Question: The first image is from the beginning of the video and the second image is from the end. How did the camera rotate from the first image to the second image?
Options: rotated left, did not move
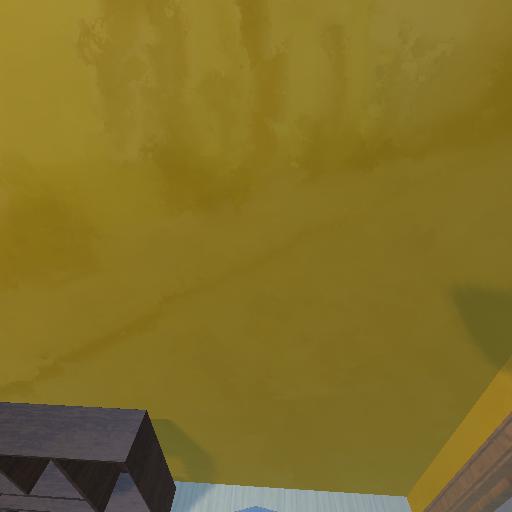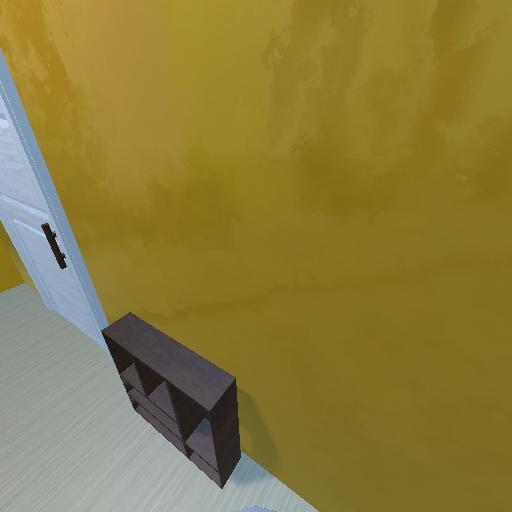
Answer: rotated left